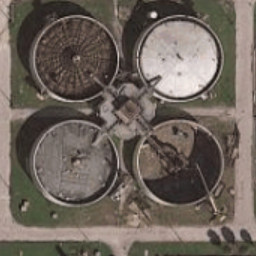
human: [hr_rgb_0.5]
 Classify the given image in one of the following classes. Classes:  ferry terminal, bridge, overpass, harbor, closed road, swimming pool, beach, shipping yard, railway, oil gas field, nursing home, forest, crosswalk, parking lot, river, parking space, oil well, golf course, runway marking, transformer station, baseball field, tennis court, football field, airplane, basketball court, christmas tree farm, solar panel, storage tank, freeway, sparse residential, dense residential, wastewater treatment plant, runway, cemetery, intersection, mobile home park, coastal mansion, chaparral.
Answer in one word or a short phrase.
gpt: storage tank